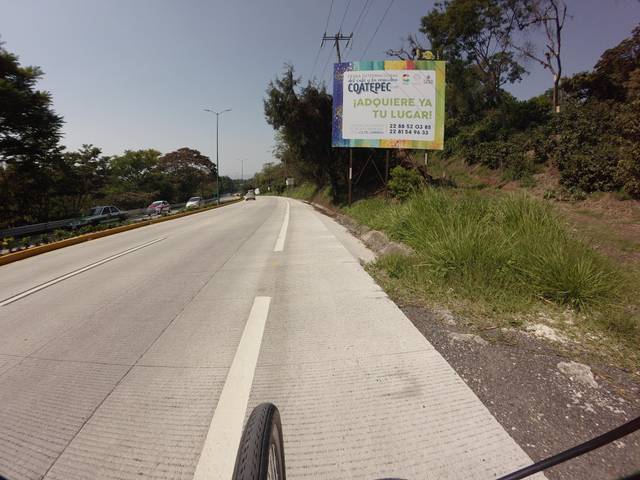
Region: Mexico
Coordinates: 19.477, -96.943